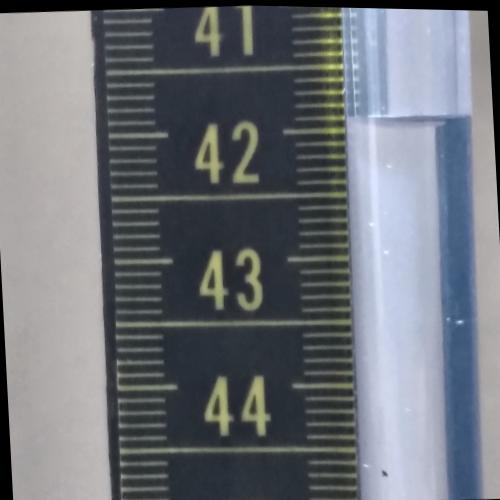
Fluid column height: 41.9 cm